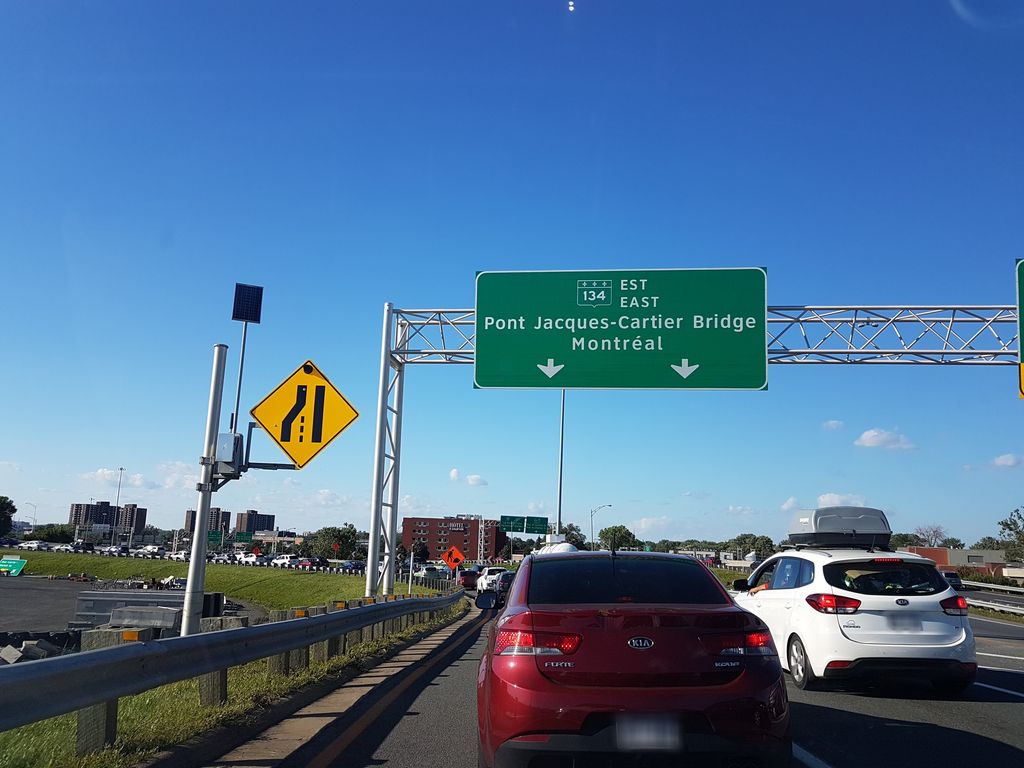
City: montreal